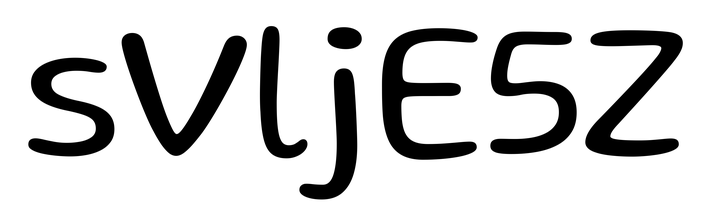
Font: Gluten_Light